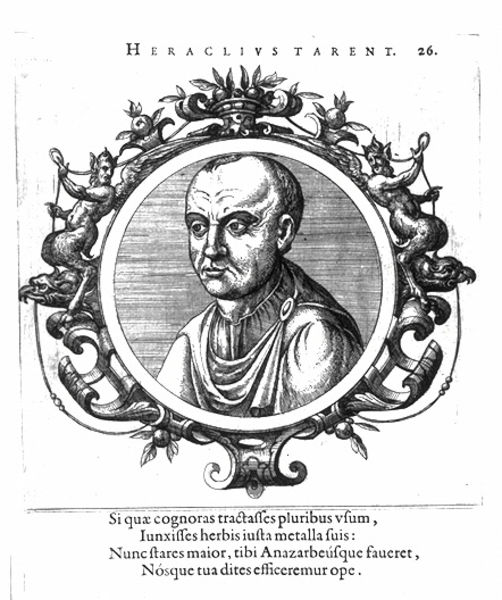
Titel: Bildnis des Herakleides von Tarent
Institution: (Seriendruck)
Schlagwörter: blätter, mann, schatten, umhang, weiß, grau, licht, mund, nase, ohr, schwarz, stirn, zeichnung, blick, muster, ornament, alt, hemd, augen, falten, gesicht, kragen, rahmen, bild, bildnis, portrait, porträt, spiegel, gewand, pflanzen, augenbrauen, brosche, kinn, ohren, kreis, rund, rundbild, früchte, vase, holzschnitt, schrift, wangen, grafik, graphik, rand, figuren, könig, dekoration, streng, glatze, verzierung, antike, unterschrift, buch, medaillon, links, kohle, umrahmung, druck, schraffur, radierung, stich, seite, schwarzweiß, text, bleistift, halbglatze, buchdruck, titelseite, römer, halbprofil, manierismus, teufel, satyr, toga, faun, gelehrter, schnecke, kupferstich, herkules, fantasie, fratzen, herakles, groteske, traktat, latein, lateinisch, frontispiz, grotesken, bartlos, druckschrift, schrfit, rollwerk, stirnlocke, schulterschließe, heraclius tarent, #satyr, 26, tarent, teifel, heraklius, heraclius, senator, rom